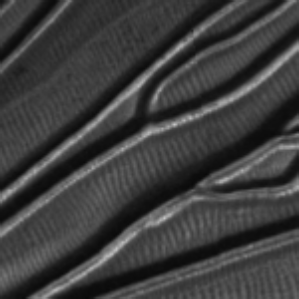
Label: frost